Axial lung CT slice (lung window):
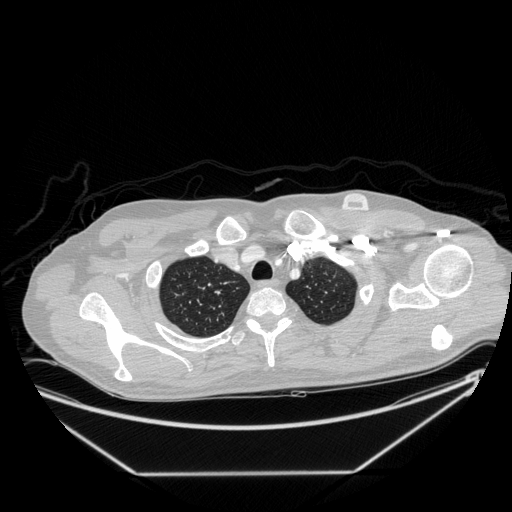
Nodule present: no